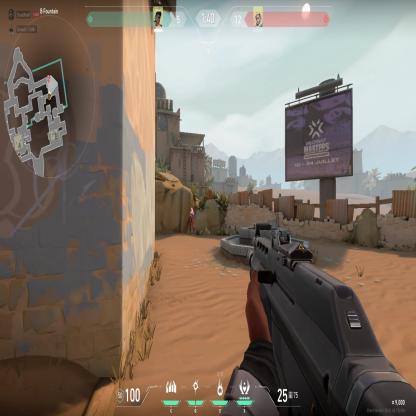
Label: enemy